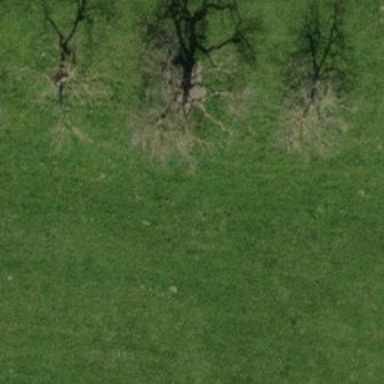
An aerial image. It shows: Orchard.